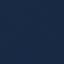
Land use / land cover class: SeaLake